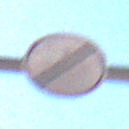
Verkehrszeichen: EndeSaemtlicherBegrenzungen
Umgebung: Outdoor, Nature
Tageszeit: MorningAfternoon
Wetter: Clear
Licht: Natural
Jahreszeit: Summer
Kontrast: HighContrast